Question: I was wondering if there is a way to group in a way that you can only traverse among a group of them.

The problem is that I rely on reaching the end of the first group and use 'EditorInfo.IME_ACTION_DONE' in order to trigger a certain action.
The inner group of s is inside a .
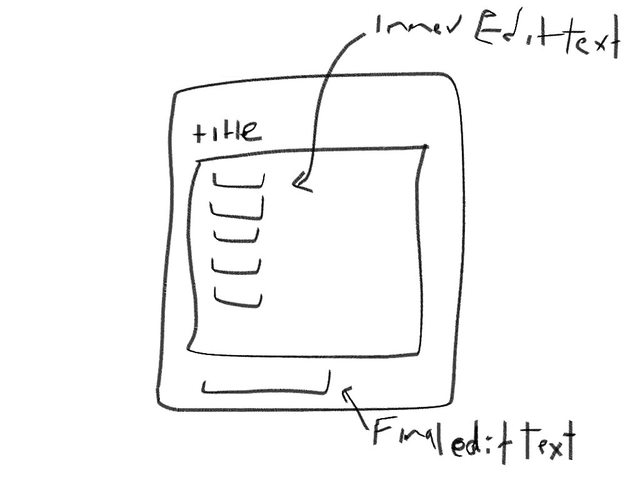
Answer: Put the text boxes in a layout(linear or relative) only those EditText which you want to make a group. layout will act as group. Add this on your every Edittext xml--
'''
android:maxLines="1"
'''
if it does not works the you can handle focus.
Focus movement is based on an algorithm which finds the nearest neighbor in a given direction. In rare cases, the default algorithm may not match the intended behavior of the developer.
Change default behaviour of directional navigation by using following XML attributes:
'''
android:nextFocusDown="@+id/.."
android:nextFocusLeft="@+id/.."
android:nextFocusRight="@+id/.."
android:nextFocusUp="@+id/.."
'''
Besides directional navigation you can use tab navigation. For this you need to use
'''
android:nextFocusForward="@+id/.."
'''
To get a particular view to take focus, call
'''
view.requestFocus()
'''
To listen to certain changing focus events use a View.OnFocusChangeListener
You can use android:imeOptions for handling that extra button on your keyboard.
Additional features you can enable in an IME associated with an editor to improve the integration with your application. The constants here correspond to those defined by imeOptions.
The constants of imeOptions includes a variety of actions and flags, see the link above for their values.
ActionNext :
the action key performs a "next" operation, taking the user to the next field that will accept text.
ActionDone :
the action key performs a "done" operation, typically meaning there is nothing more to input and the IME will be closed.
'''
<RelativeLayout xmlns:android="http://schemas.android.com/apk/res/android"
xmlns:tools="http://schemas.android.com/tools"
android:layout_width="match_parent"
android:layout_height="match_parent"
tools:context=".MainActivity" >
<EditText
android:id="@+id/editText1"
android:layout_width="wrap_content"
android:layout_height="wrap_content"
android:layout_alignParentLeft="true"
android:layout_alignParentTop="true"
android:layout_marginLeft="32dp"
android:layout_marginTop="16dp"
android:imeOptions="actionNext"
android:singleLine="true"
android:ems="10" >
<requestFocus />
</EditText>
<EditText
android:id="@+id/editText2"
android:layout_width="wrap_content"
android:layout_height="wrap_content"
android:layout_alignLeft="@+id/editText1"
android:layout_below="@+id/editText1"
android:layout_marginTop="24dp"
android:imeOptions="actionDone"
android:singleLine="true"
android:ems="10" />
</RelativeLayout>
'''
If you want to listen to imeoptions events use a TextView.OnEditorActionListener.
'''
editText.setOnEditorActionListener(new TextView.OnEditorActionListener() {
@Override
public boolean onEditorAction(TextView v, int actionId, KeyEvent event) {
if (actionId == EditorInfo.IME_ACTION_SEARCH) {
performSearch();
return true;
}
return false;
}
});
'''
For dynamic edittext you can try..
'''
EditText etCurrent;
'''
Set an OnTouchlistener on each EditText:
'''
valueET.setOnTouchListener(new OnTouchListener() {
@Override
public boolean onTouch(View v, MotionEvent event) {
if (event.getAction() == MotionEvent.ACTION_DOWN) {
if (etCurrent != null) {
if (etCurrent.getId() != v.getId()) {
if (!check(etCurrent.getId())) {
etCurrent.setSelection(0,
etCurrent.getText().toString().length());
return true;
} else {
etCurrent = (EditText) v;
}
}
} else {
etCurrent = (EditText) v;
}
}
return false;
}
});
'''